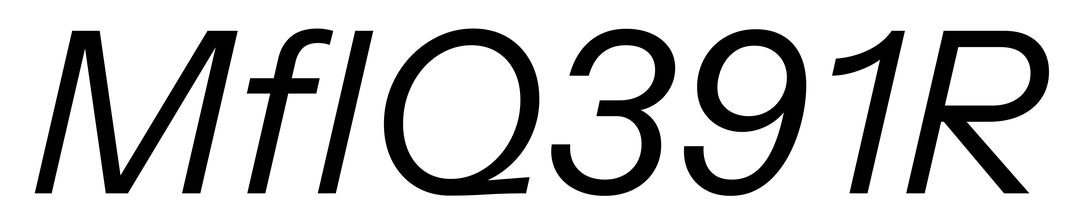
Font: InstrumentSans-Italic_Italic